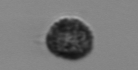
Label: Pseudochattonella_farcimen